Question: I have an multidimensional array which I'm trying to output as a table,
here is my array;
'''
$marksarray=
array(3) {
[0]=>
array(2) {
[0]=>
string(1) "8"
[1]=>
string(1) "0"
}
[1]=>
array(2) {
[0]=>
string(1) "9"
[1]=>
string(1) "1"
}
[2]=>
array(2) {
[0]=>
string(2) "13"
[1]=>
string(1) "2"
}
}
'''
So far I have my code like this;
'''
echo "<table><tr><td>Question</td><td>Rating</td></tr>";
foreach ($marksarray as $mks){
foreach ($mks as $qid=>$rate){
echo "<tr><td>".$qid."</td><td>".$rate."</td></tr>";
}
}
echo "</table></div>";
'''
But my output is;

What is that i'm doing wrong?
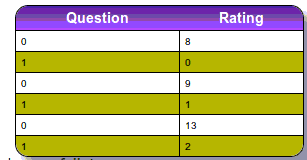
Answer: You've got one too many 'foreach''s going on there. Try this instead:
'''
echo "<table><tr><td>Question</td><td>Rating</td></tr>";
foreach ($marksarray as $mks){
echo "<tr><td>".$mks[0]."</td><td>".$mks[1]."</td></tr>";
}
echo "</table></div>";
'''
For future reference, it makes your code far easier to understand if you use an array of associative arrays with meaningful keys. e.g.
'''
$marksarray = array(
array('qid' => 8, 'rating' => 0),
array('qid' => 9, 'rating' => 1),
array('qid' => 13, 'rating' => 2)
);
'''
Then your loop would look like this:
'''
foreach ($marksarray as $mark){
echo "<tr><td>".$mark['qid']."</td><td>".$mark['rating']."</td></tr>";
}
'''
Better still, you should use MVC (Model, View, Controller) and pass this data into a view...but that's another subject entirely.